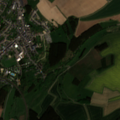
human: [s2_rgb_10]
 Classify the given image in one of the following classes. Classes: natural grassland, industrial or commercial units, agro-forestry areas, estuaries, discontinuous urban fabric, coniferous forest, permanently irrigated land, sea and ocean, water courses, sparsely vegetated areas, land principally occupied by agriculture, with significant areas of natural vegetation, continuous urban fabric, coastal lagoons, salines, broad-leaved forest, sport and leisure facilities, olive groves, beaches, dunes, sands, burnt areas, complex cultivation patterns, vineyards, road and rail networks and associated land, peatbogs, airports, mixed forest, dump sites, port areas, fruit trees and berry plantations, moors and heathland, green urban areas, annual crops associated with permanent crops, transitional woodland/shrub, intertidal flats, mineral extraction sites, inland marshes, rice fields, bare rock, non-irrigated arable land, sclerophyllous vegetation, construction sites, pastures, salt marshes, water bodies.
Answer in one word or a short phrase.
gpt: discontinuous urban fabric, non-irrigated arable land, pastures, coniferous forest